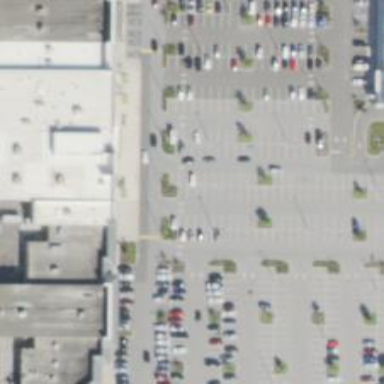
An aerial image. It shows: Parking space is available.